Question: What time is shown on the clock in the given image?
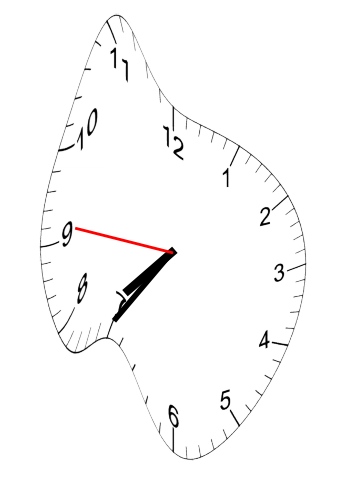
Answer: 07:35:46